Question: A common practice when staging unmanaged libraries or resources is to add those resources as links to the project and set them to copy to the output directory.
As of Visual Studio 2013, this is handled quite well and even if they are referenced Library 'Foo' which is then consumed by Application 'Bar', they will end up in 'Bar''s output directory.
The same doesn't appear to be true for directories of files though.

In this case, my application appears to only copy this directory of files to the output directory on only. Then inevitably I'll do a couple actions and I'll notice the 'Libs' directory is empty again. Then do a and 'cef.pak' is back.
My solution to this was to employ a to copy the 'Libs' directory manually to the output directory. Though I cannot find the proper macro to generically express that even though this build step is part of 'Foo', I want the files copied to the 'Bar''s (e.g. in VS terms) output directory.
Thank you everyone for the great answers and testing this. I should clarify that I still see this issue when there is an extra level of library in between. That is to say Application 'Bar' referencing library 'Foo' which references library 'Other' which is the one w/ these linked files. In that case, when 'Other''s linked files are set to copy to output directory, they seem to only make it on rebuilds. My solution to this is less than ideal which is to have 'Foo' reference 'Other' directly.
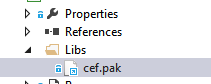
Answer: unless you rebuild/clean solution, VS does remove files from output folder.
so i believe you forgot to say that your program(or third party) does so.
First: <URL> is an example for similar/exact bug.
download the solution and do the following steps:
1. rebuild the solution
2. open the output folder of Bar
3. the file cef.pak will be exist in Libs
4. press F5 -> execute Bar -> everything alright
5. execute again with F5 -> you will receive an file not found exception
6. if you repeat steps 1-5 you will receive the same behavior The issue exist only if there is no changes in Bar and something(the exe / other process/etc) has deleted the file.
Second: I've already faced this issue.
when one of my team member reported this issue, then the answer he received was a kind of "it's not a bug it's a feature"....
As i know, there is no "magic button" to solve for this problem.
But there are several workarounds:
1. (as you did) adding pre/post build events. I recommend you to do this in new build configuration.
2. change the build output folder of Foo to Bar output folder.
3. add in your code a path replacement with if debug: #if DEBUG
cefFilePath = <build output of foo>
#endif
4. put the file as embedded resource then extract it.
5. create an extension\external program to deal with this problem. each project the file keep the information about those file:
> '''
<ItemGroup>
<None Include="Libs\cef.pak">
<CopyToOutputDirectory>Always</CopyToOutputDirectory>
</None>
</ItemGroup>
'''
the application/plugin will do the job for you.
I can offer more solutions/workarounds, but I believe that you did the right thing -> build event.
I updated my example in the link. now the solution contains 3 workarounds example.